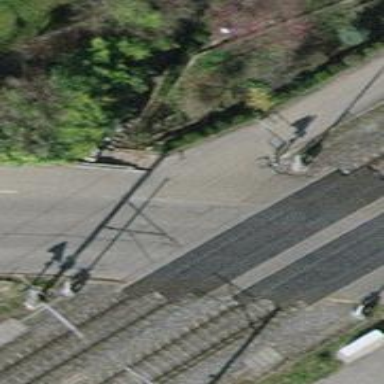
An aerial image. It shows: Level crossing with double half barrier.